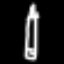
Label: pencil